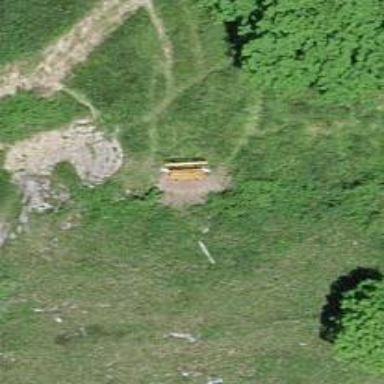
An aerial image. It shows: Bench for seating.